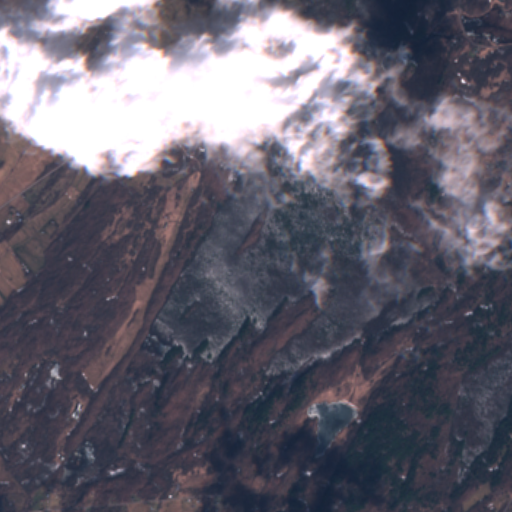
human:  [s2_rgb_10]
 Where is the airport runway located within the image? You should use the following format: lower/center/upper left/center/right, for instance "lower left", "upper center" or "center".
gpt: The airport runway is located in the upper left of the image.
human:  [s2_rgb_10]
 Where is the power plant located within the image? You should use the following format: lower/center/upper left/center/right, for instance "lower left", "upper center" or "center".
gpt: There is no power plant in the image.